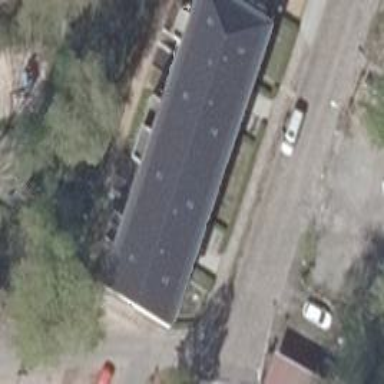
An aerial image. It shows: Hipped-roof building with apartments.